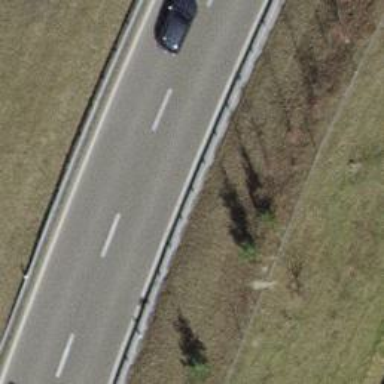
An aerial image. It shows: Asphalt motorway link.